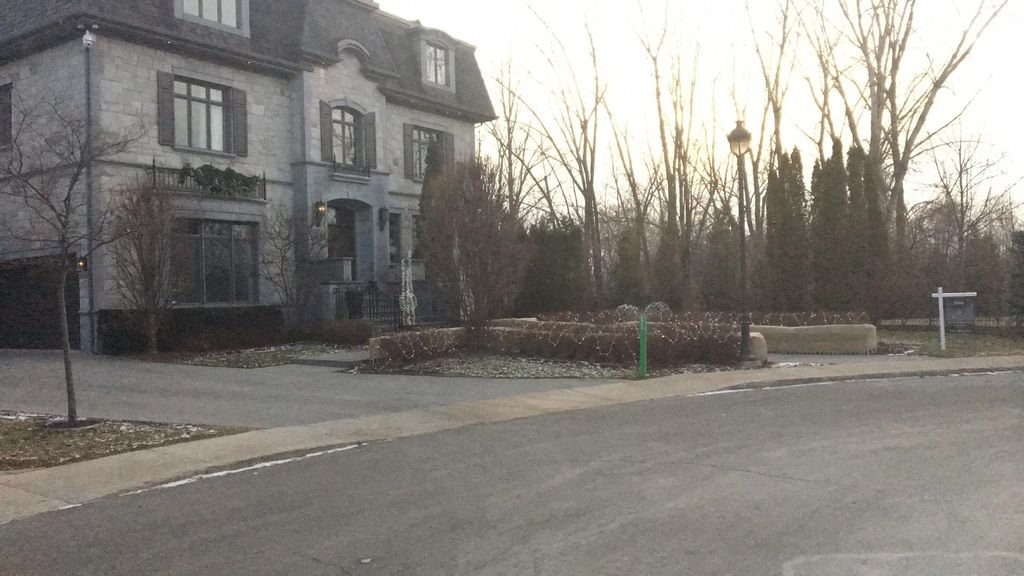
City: montreal